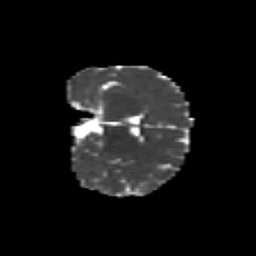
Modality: MD
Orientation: coronal
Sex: female
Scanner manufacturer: siemens
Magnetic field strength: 3 T
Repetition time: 5 s
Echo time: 0.071 s